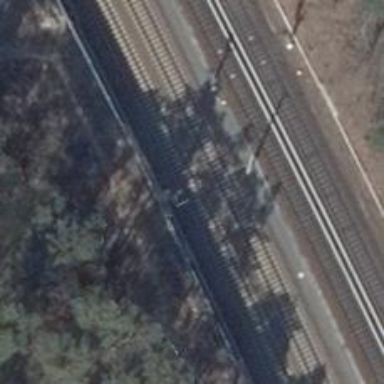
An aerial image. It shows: Milestone along the railway track with catenary mast.